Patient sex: M
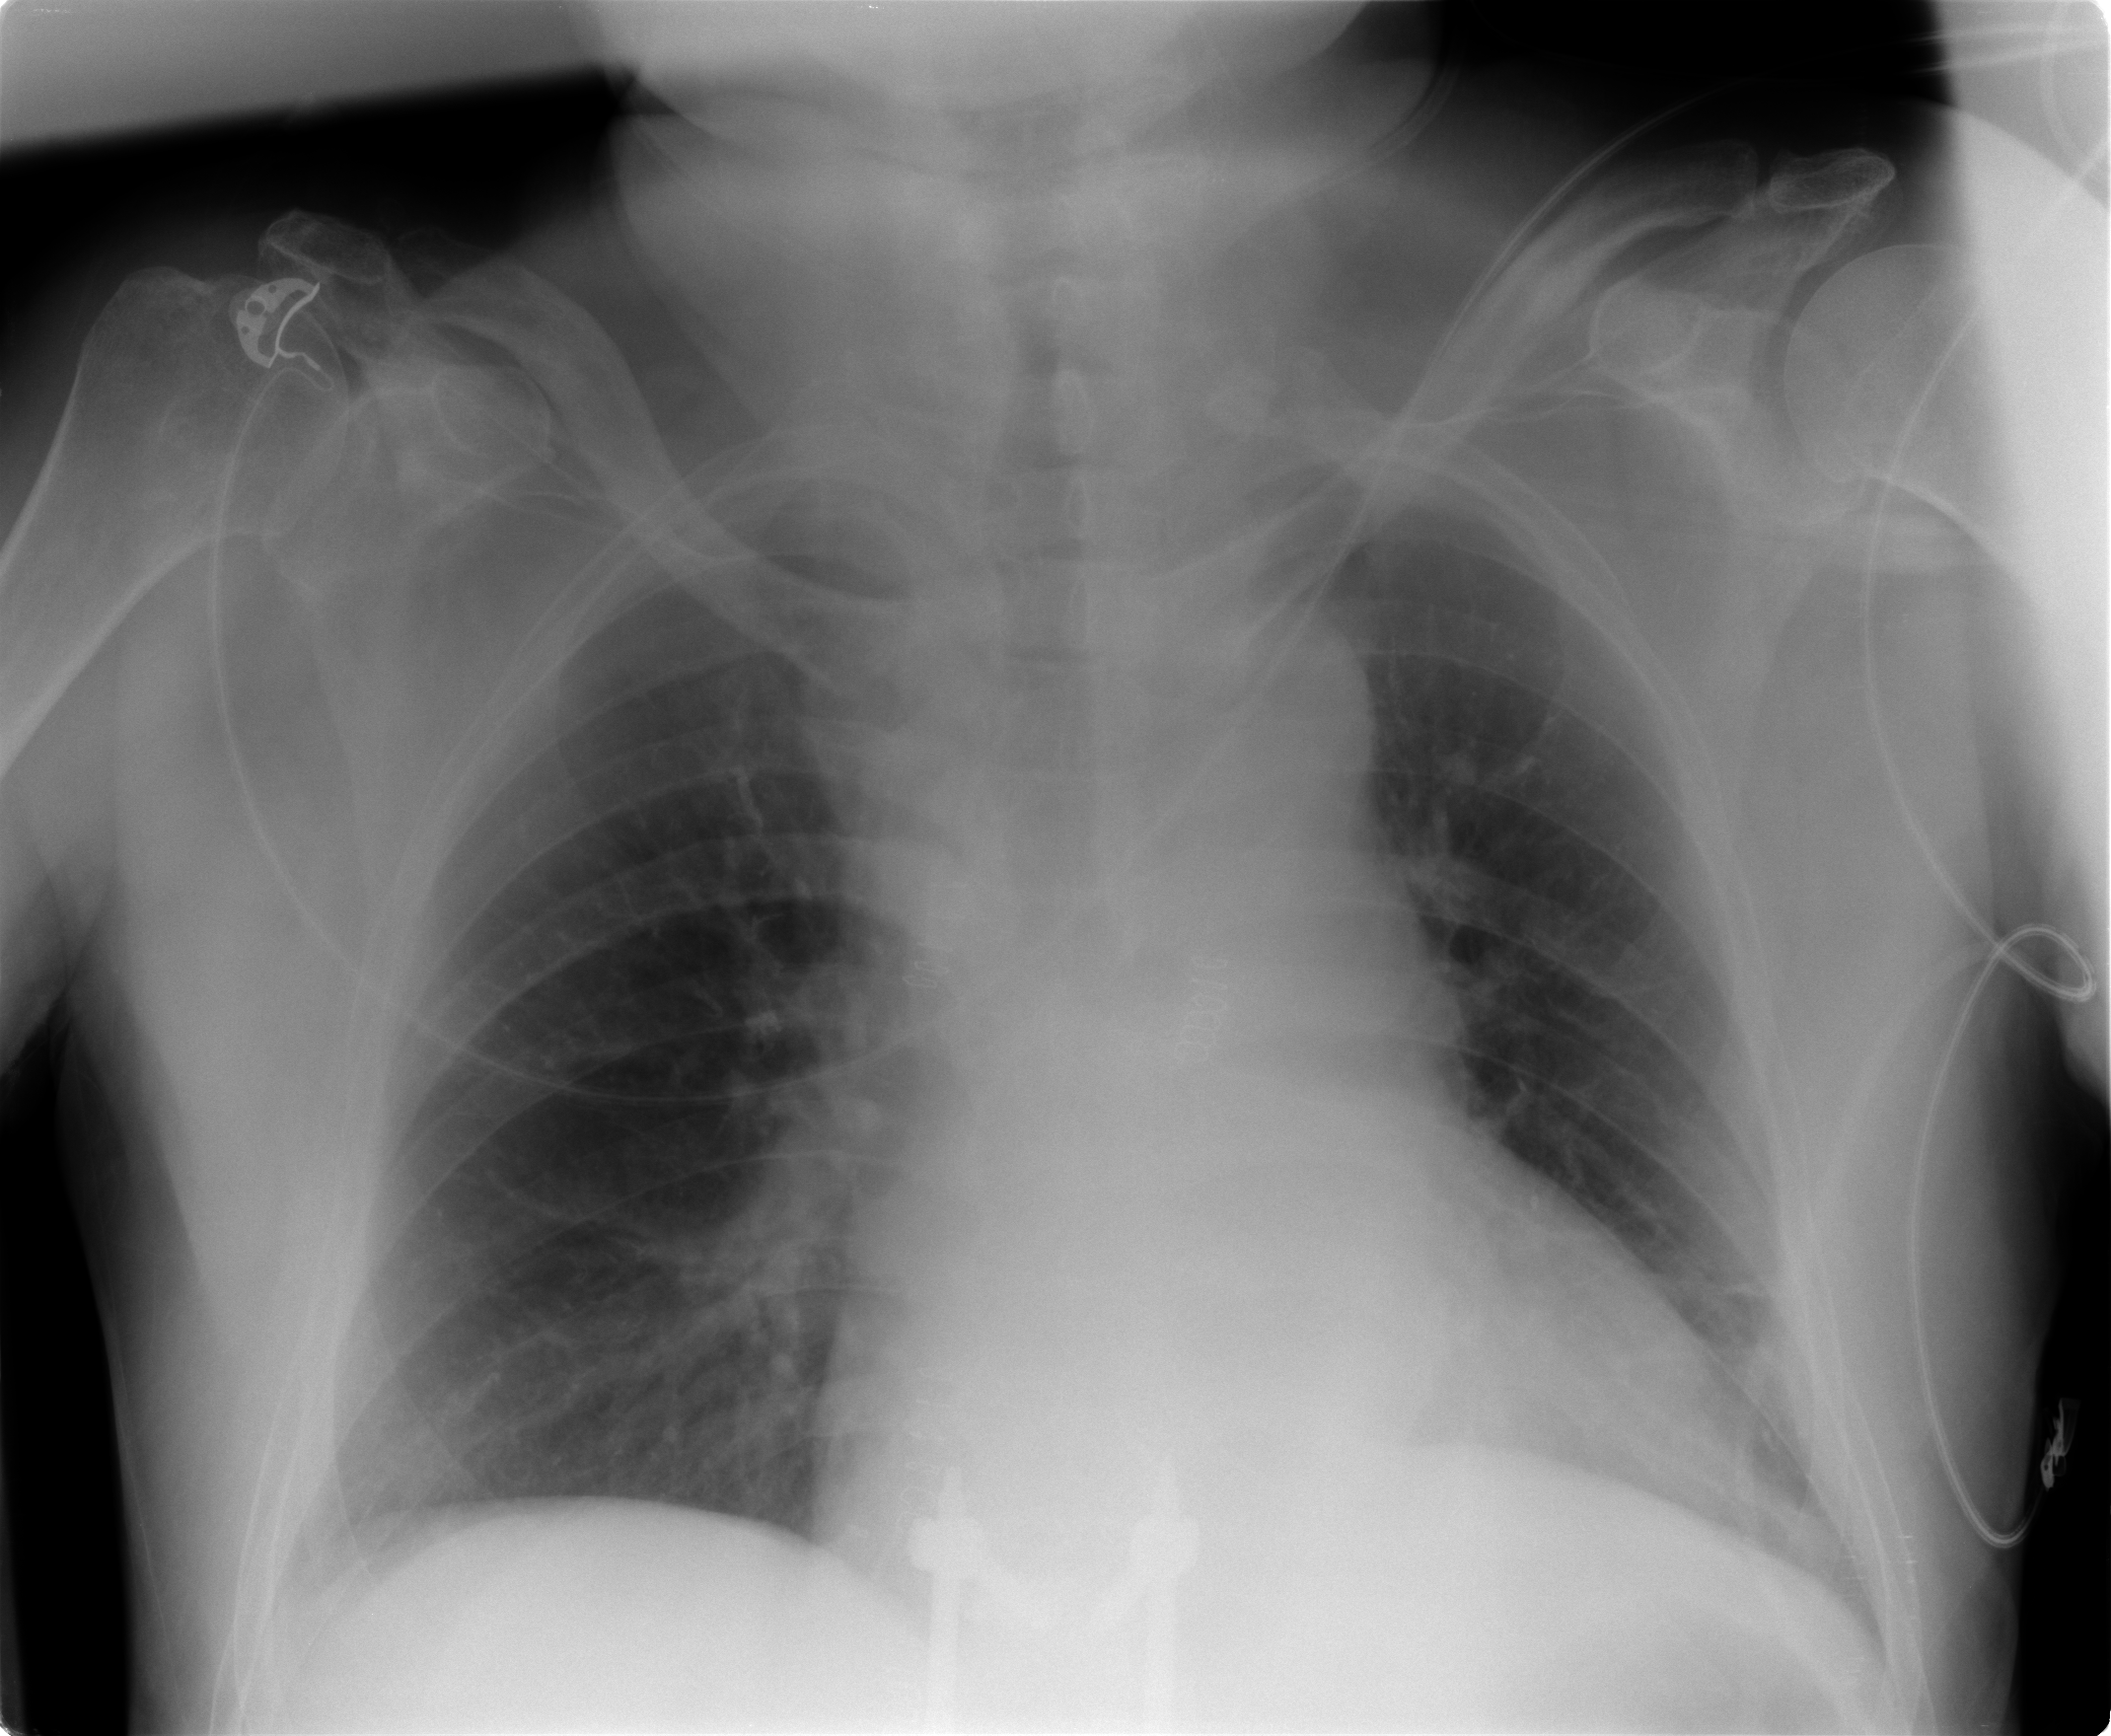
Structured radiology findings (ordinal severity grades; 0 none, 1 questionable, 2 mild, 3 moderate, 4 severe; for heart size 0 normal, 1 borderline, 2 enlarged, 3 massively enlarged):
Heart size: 2
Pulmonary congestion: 0
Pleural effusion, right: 0
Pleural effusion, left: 0
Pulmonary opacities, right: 0
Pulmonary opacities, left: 0
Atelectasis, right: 1
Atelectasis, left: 2